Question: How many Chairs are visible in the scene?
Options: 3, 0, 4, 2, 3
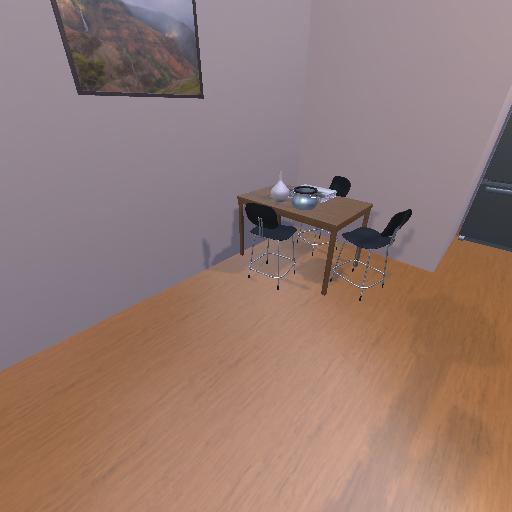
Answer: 3